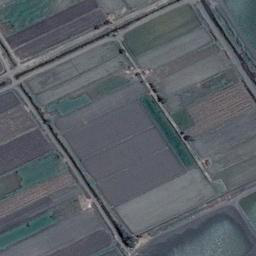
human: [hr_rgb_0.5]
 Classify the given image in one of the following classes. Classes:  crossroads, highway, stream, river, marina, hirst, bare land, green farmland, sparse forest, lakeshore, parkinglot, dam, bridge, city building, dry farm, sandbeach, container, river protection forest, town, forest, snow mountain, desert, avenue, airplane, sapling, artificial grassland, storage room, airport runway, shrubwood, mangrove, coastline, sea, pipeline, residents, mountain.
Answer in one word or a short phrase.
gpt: green farmland